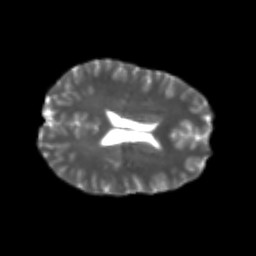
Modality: T2w
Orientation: axial
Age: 24
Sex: female
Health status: healthy
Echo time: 0.074 s